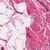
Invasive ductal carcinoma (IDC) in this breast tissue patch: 0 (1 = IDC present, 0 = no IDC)